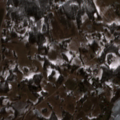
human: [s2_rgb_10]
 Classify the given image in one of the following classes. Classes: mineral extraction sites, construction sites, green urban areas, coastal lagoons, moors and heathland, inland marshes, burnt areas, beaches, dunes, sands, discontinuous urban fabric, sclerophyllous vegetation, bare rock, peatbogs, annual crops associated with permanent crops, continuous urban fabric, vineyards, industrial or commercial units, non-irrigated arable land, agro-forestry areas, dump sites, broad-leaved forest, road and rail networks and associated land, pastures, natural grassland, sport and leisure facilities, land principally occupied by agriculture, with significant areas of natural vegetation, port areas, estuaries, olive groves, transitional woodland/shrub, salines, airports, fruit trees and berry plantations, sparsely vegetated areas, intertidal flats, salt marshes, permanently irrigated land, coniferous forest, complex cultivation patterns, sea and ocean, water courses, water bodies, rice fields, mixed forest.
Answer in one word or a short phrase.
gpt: non-irrigated arable land, complex cultivation patterns, land principally occupied by agriculture, with significant areas of natural vegetation, broad-leaved forest, transitional woodland/shrub, water bodies